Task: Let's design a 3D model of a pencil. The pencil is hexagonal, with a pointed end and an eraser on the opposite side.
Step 52:
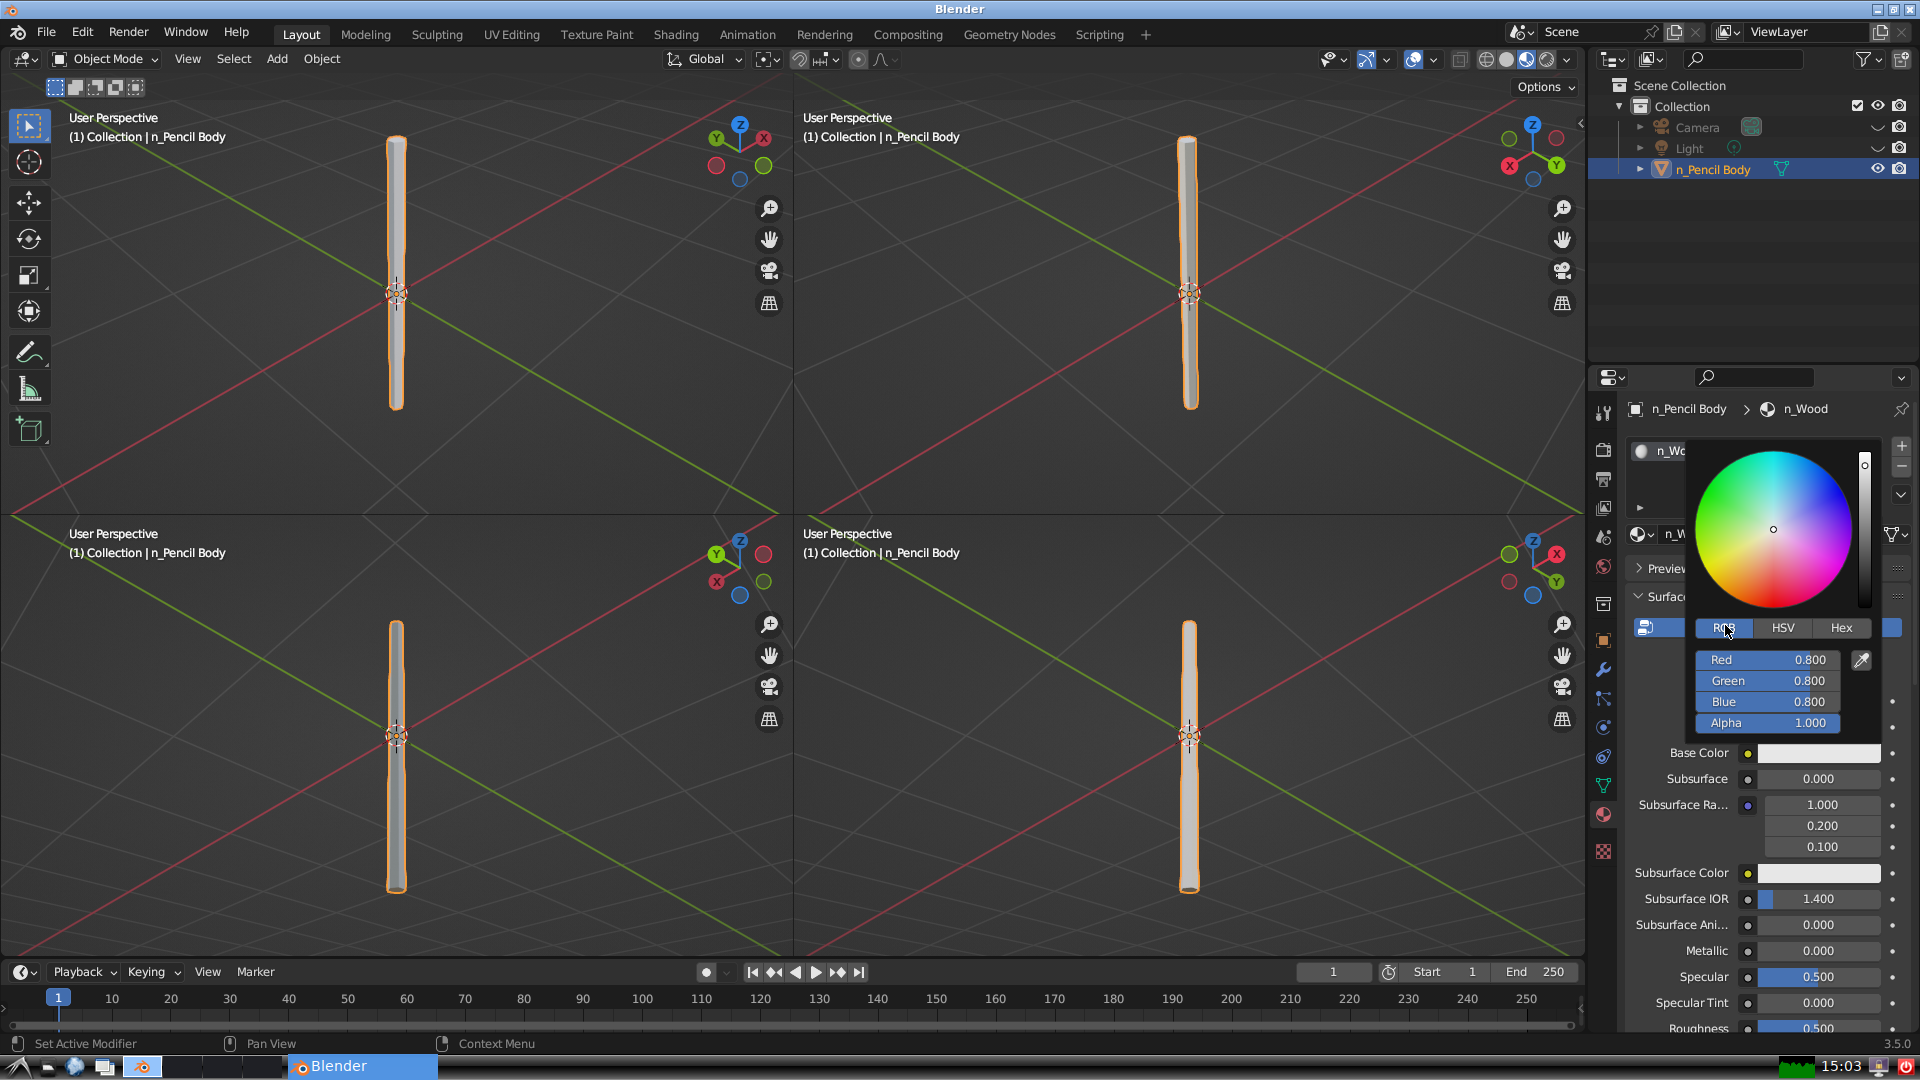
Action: click: no